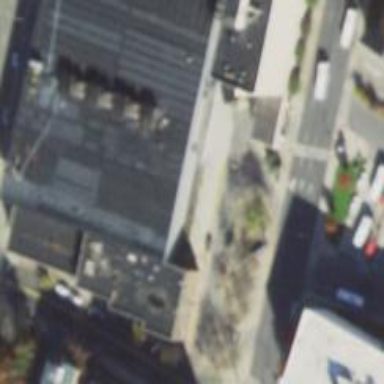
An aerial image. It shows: Public building.